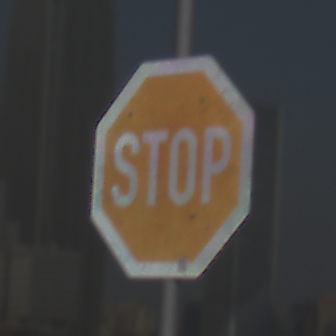
Verkehrszeichen: Stop
Umgebung: Outdoor, Urban
Tageszeit: SunriseSunset
Wetter: Clear
Licht: Natural
Jahreszeit: NotSpecified
Kontrast: MediumContrast